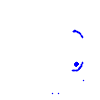
Particle: electron